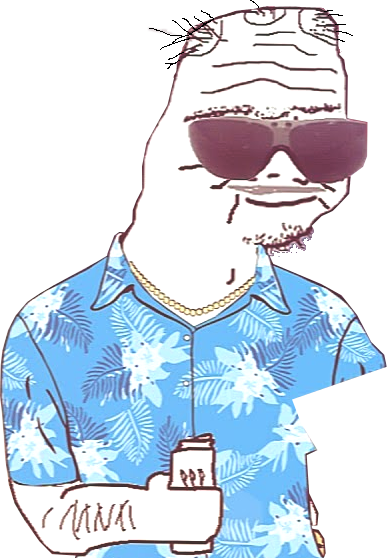
Label: 5_Boomer